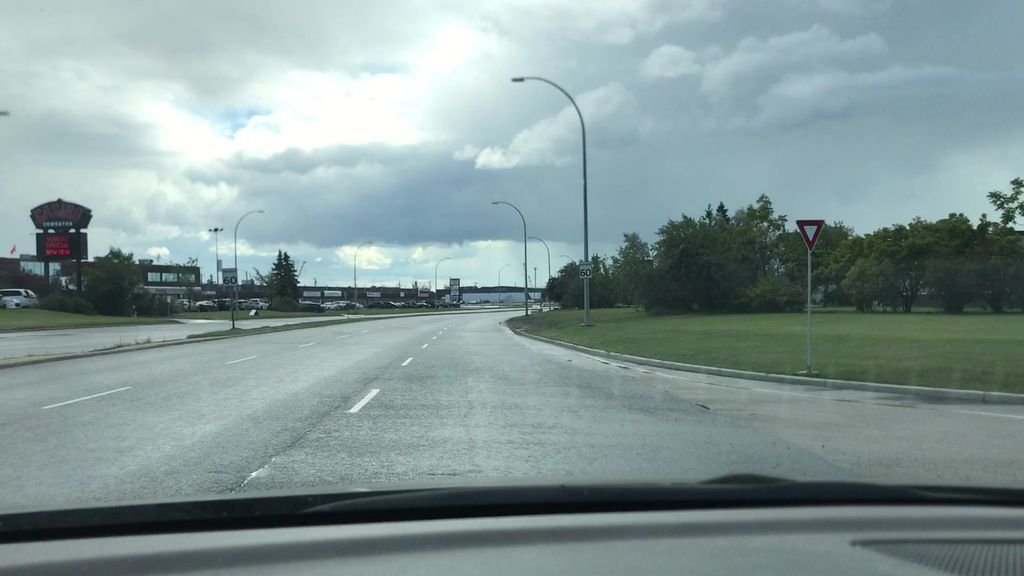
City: edmonton